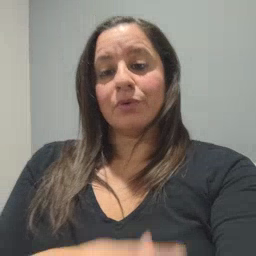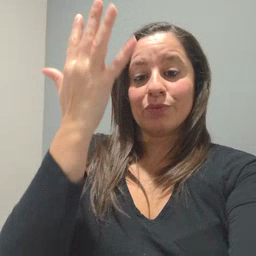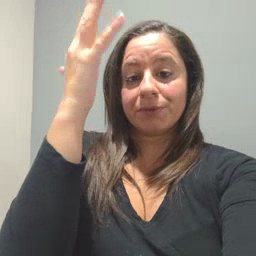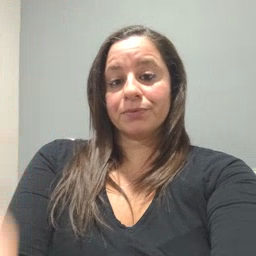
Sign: tree